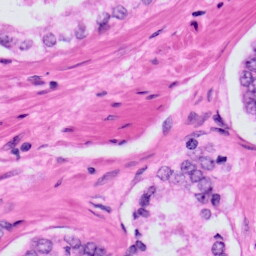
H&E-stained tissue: Prostate